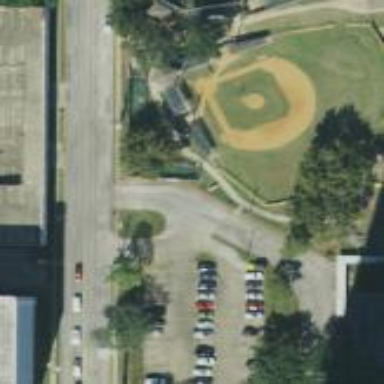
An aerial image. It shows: Baseball pitch for leisure land activities.